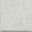
Piece: xx